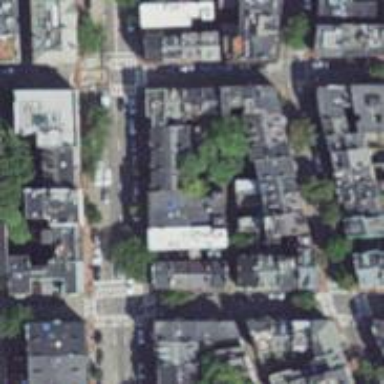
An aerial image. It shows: Building.